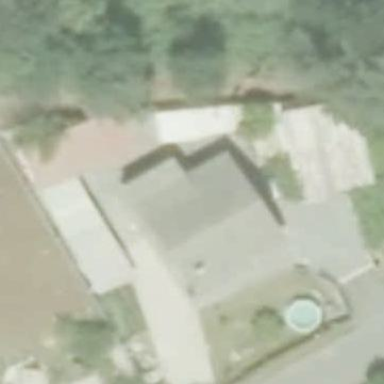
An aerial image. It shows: Simple and straightforward house.